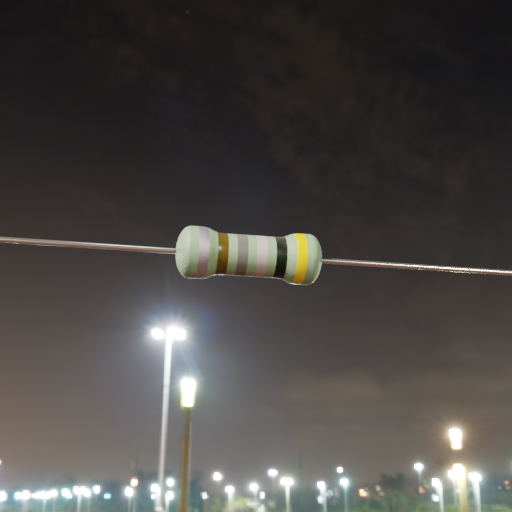
Resistor colour bands (in order): silver, brown, gray, silver, black, yellow